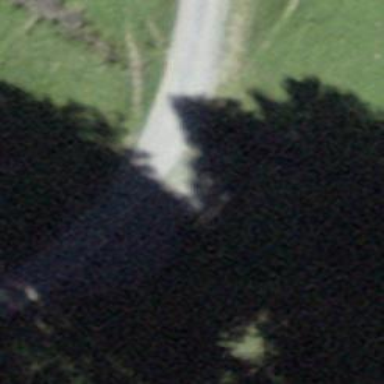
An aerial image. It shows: Paved unclassified road with Nordic skiing trail. The trail is of intermediate difficulty and is groomed for classic and skating techniques.